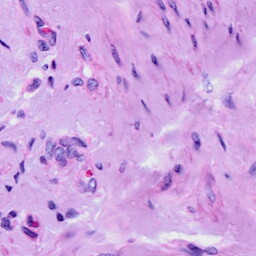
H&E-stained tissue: Cervix